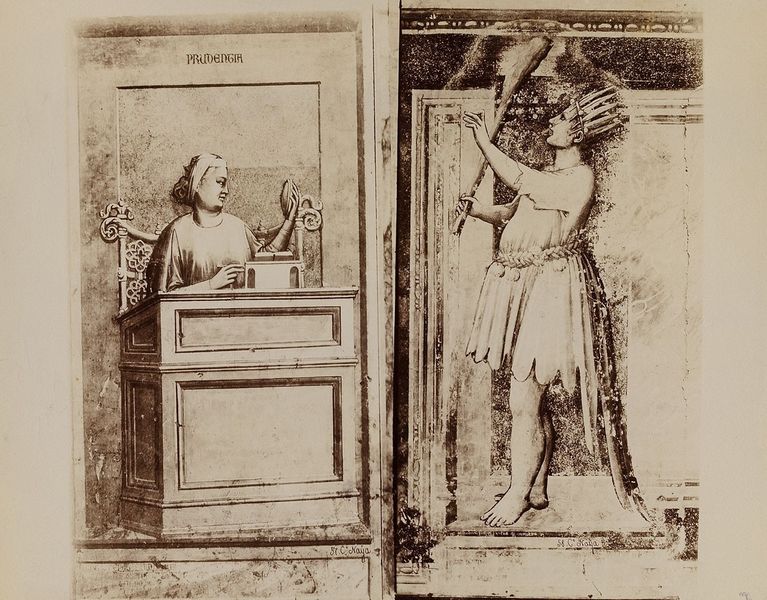
Titel: Padua - Arenakapelle: Tugenden und Laster, Iustitia und Iniustitia von Giotto
Künstler: Carlo Naya
Standort: Hamburg
Institution: Museum für Kunst und Gewerbe Hamburg
Schlagwörter: malerei, kirche, foto, fotografie, photographie, religion, photo, karton, fresko, deckenmalerei, personifikationen, albumin, darstellungen, weisheit, tugenden, lichtbild, laster, prudentia, bildwerke, stultitia, torheit, angewandte und bildende kunst, hessische systematik, schwarzweißpositivverfahren, silbersalzverfahren, schwarzweißfotografie, reproduktionsfotografie, kunstreproduktion, reproduktionsphotographie, albuminpapier